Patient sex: M
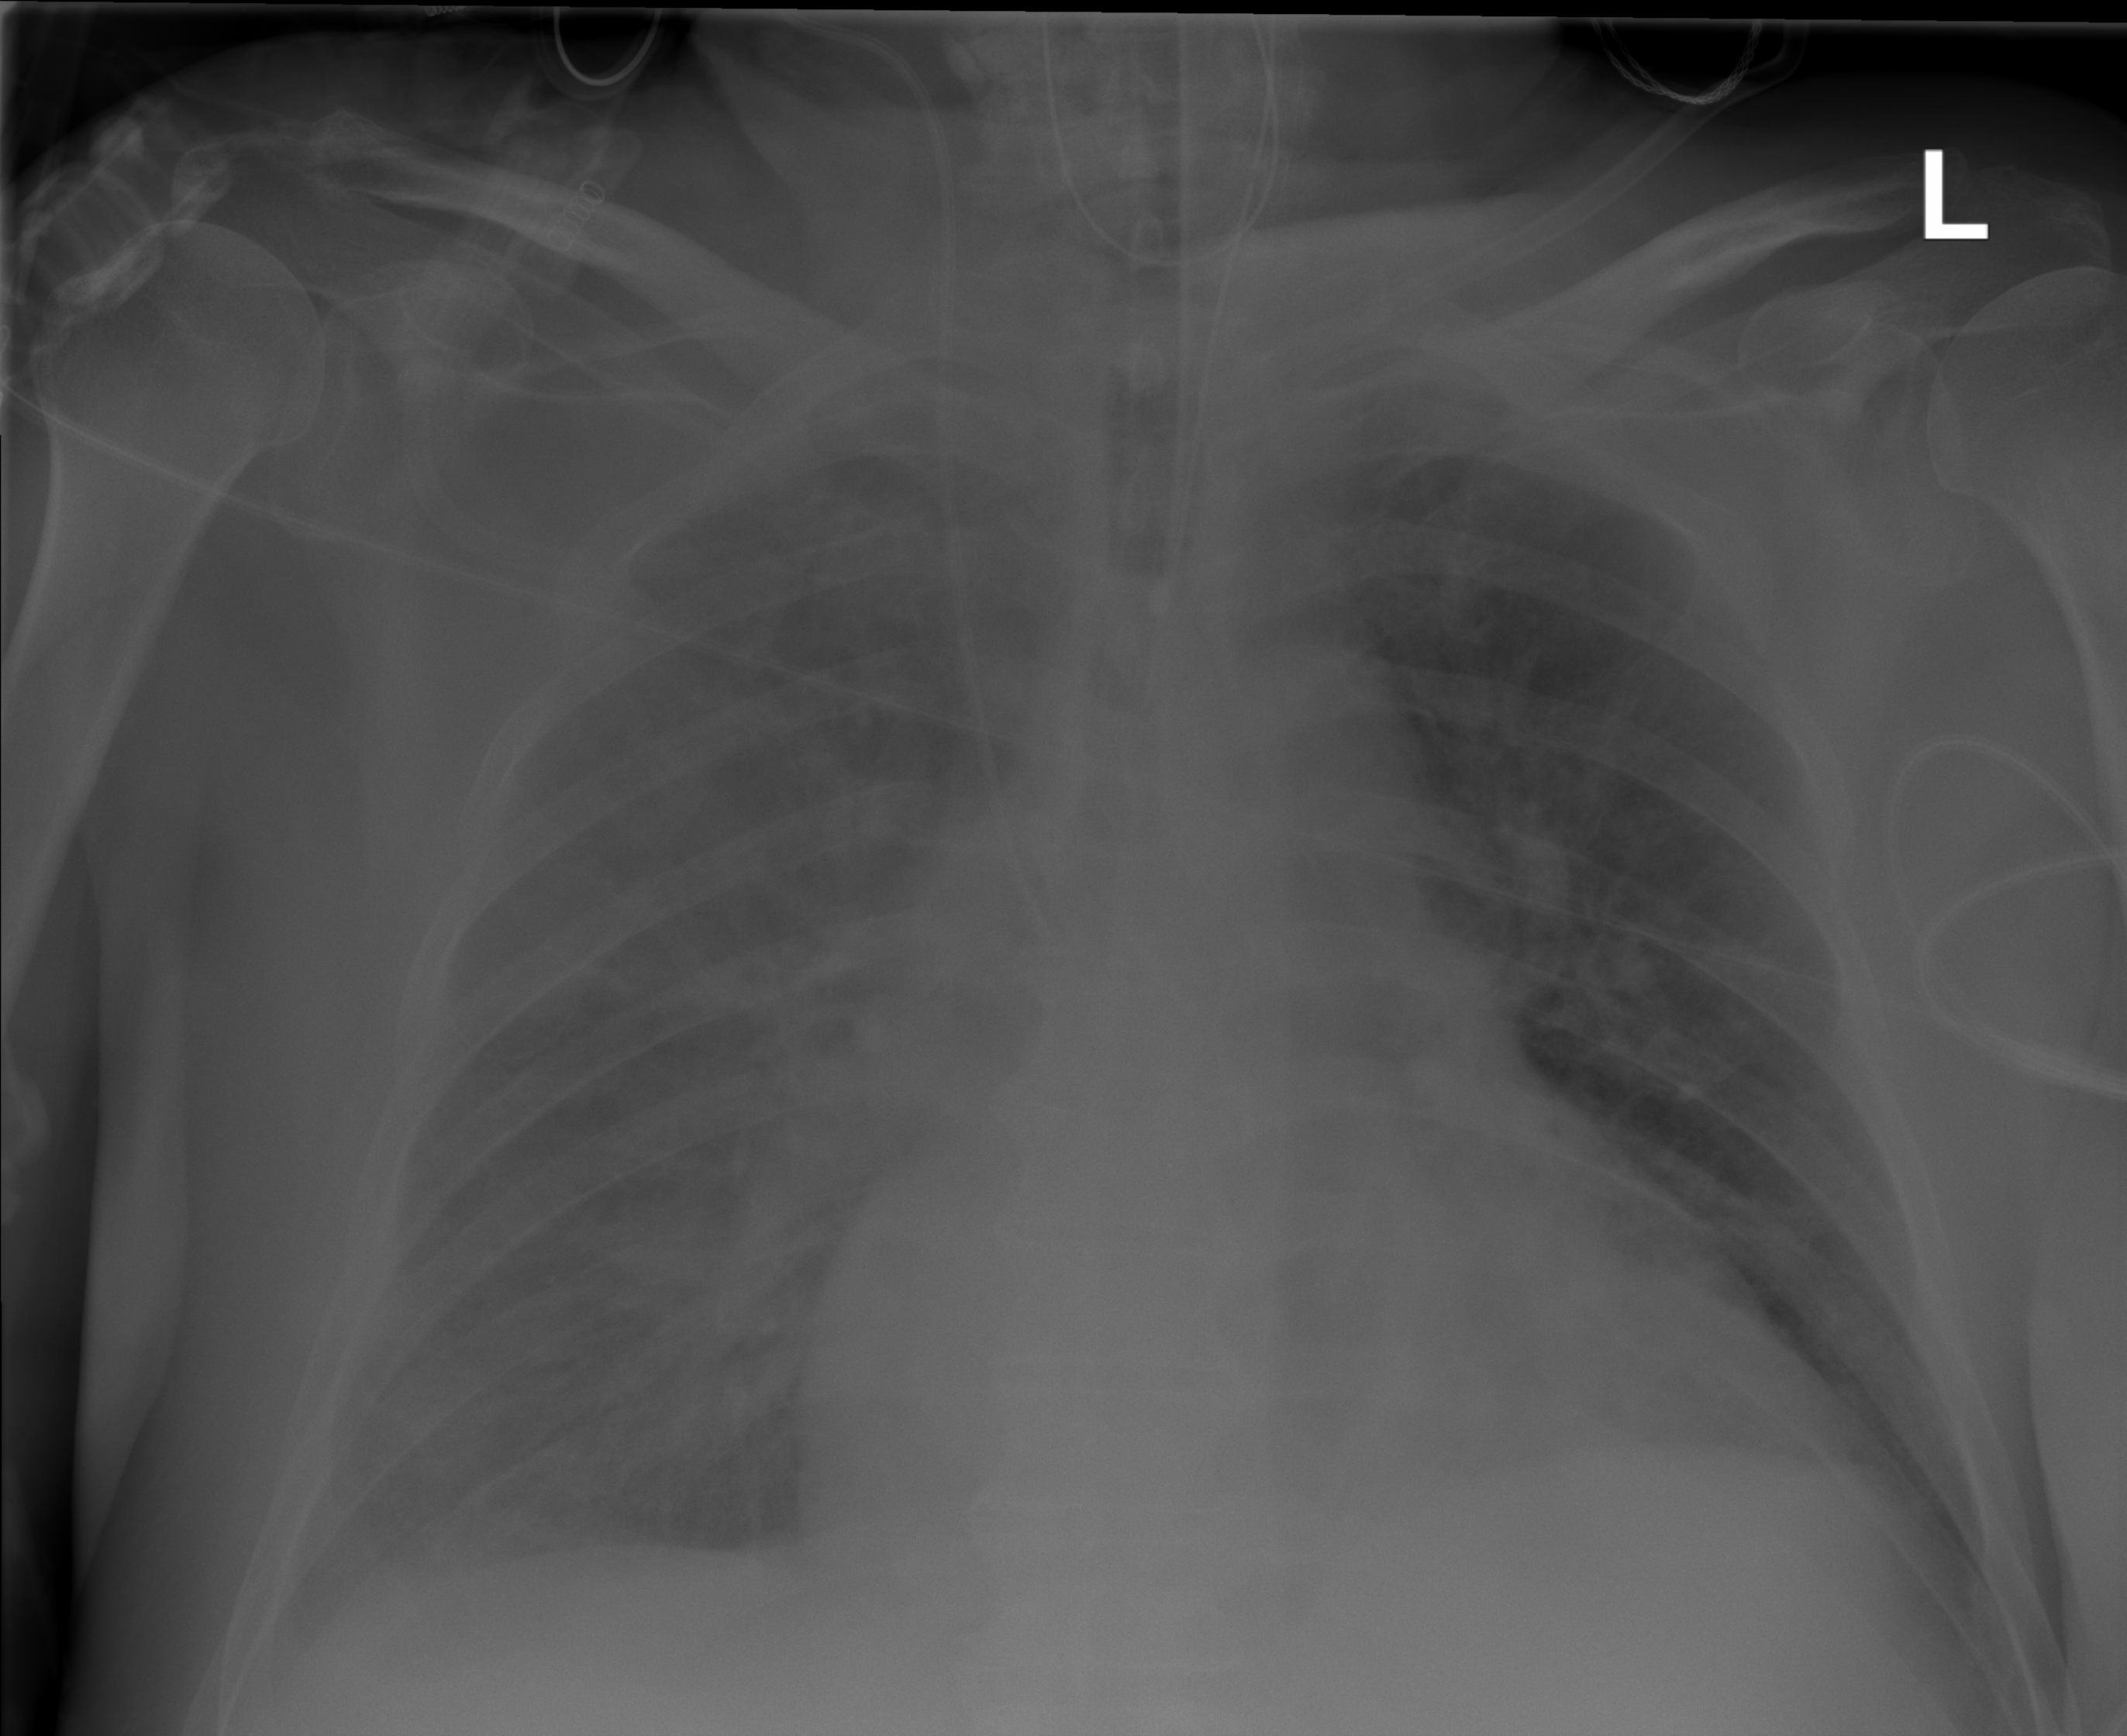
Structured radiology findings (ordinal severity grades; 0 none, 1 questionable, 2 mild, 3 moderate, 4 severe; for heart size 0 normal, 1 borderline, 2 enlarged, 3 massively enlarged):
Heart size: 2
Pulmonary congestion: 2
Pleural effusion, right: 2
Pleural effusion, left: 0
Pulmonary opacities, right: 2
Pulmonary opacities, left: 0
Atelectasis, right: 0
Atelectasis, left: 0